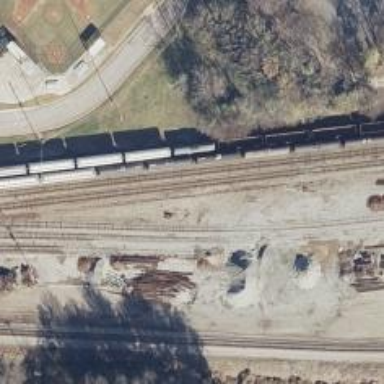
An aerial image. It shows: Railway yard in service.